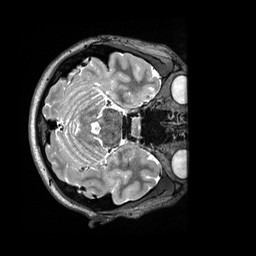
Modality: T2w
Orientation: axial
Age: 22
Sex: male
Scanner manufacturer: siemens
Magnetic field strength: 3 T
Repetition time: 3.2 s
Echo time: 0.564 s